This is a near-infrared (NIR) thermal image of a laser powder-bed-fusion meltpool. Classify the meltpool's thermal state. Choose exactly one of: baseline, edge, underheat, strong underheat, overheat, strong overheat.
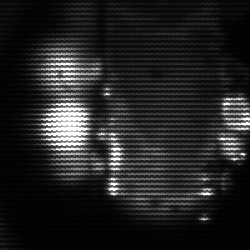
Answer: strong underheat